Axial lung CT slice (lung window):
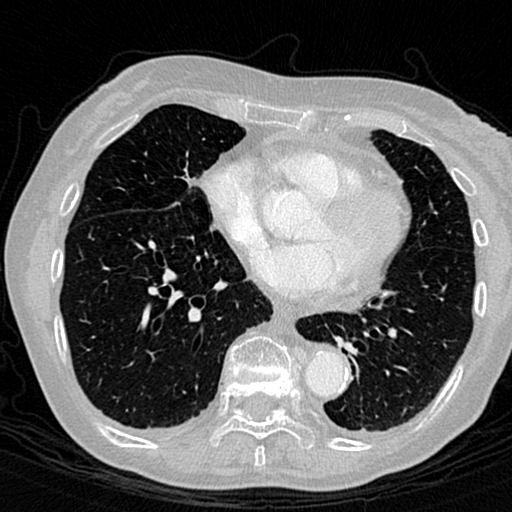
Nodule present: no